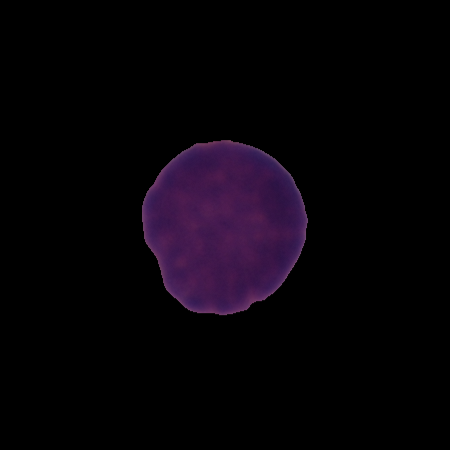
Label: healthy